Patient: sex F, age 71
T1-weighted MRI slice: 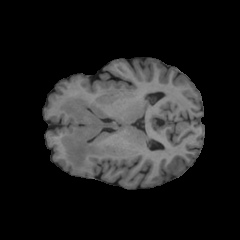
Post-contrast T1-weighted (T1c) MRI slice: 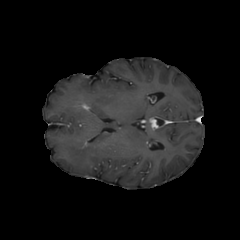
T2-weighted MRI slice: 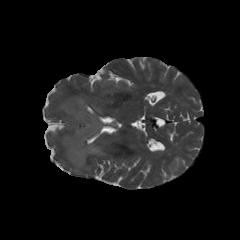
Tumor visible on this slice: yes
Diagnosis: Glioblastoma, IDH-wildtype
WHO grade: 4